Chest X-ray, AP view. Patient: 68 years old, sex M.
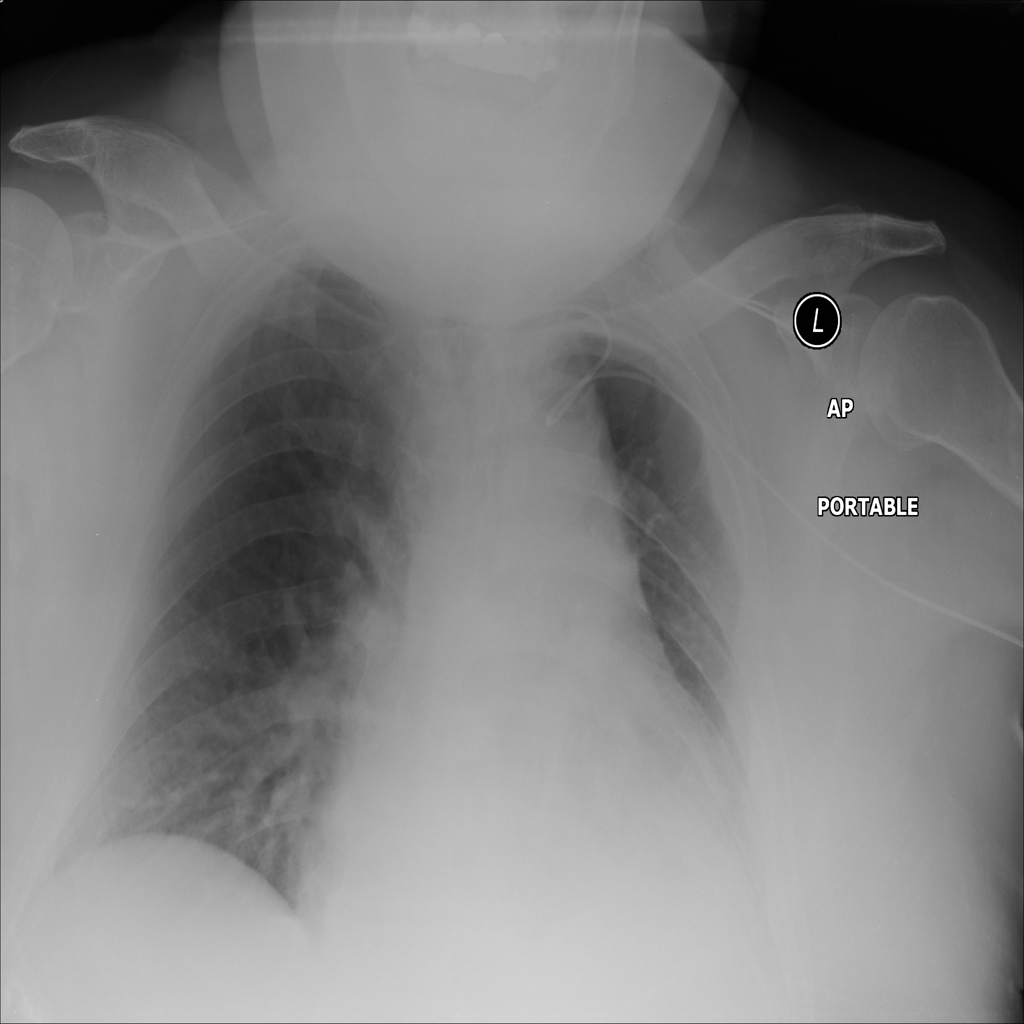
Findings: Pleural_Thickening